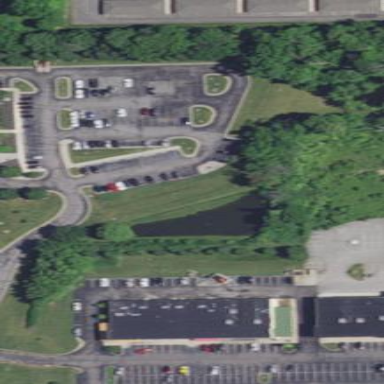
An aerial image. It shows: Parking area with surface.